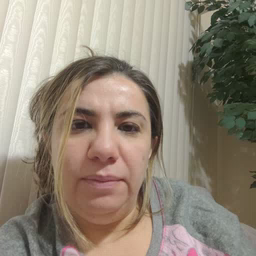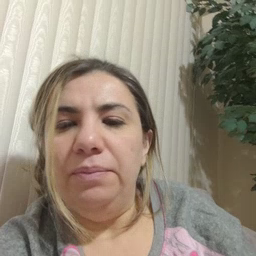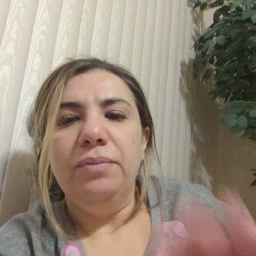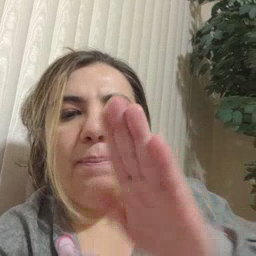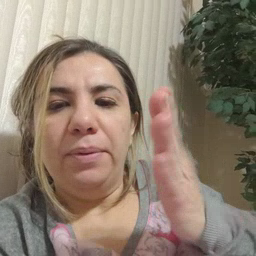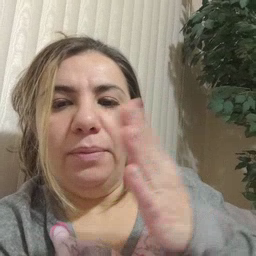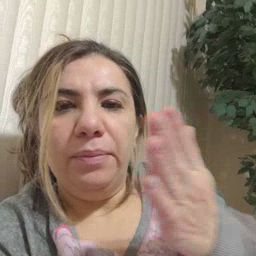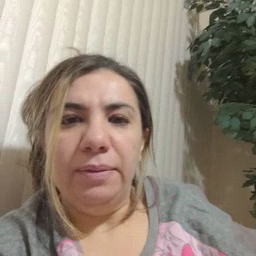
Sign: book